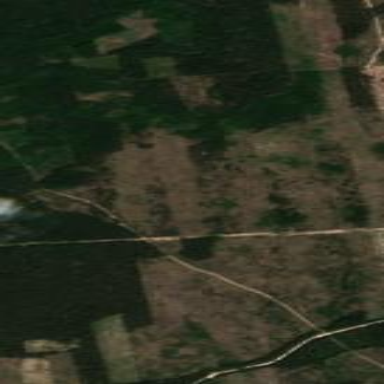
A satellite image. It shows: Logging area.